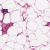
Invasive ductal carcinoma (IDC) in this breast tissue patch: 0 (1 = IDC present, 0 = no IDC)